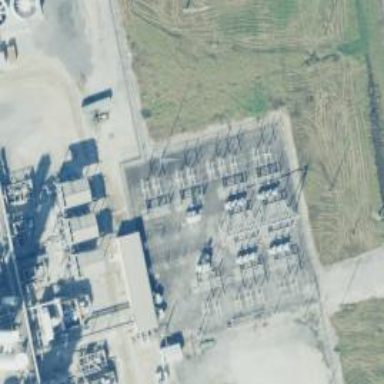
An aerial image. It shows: Switch for power supply.